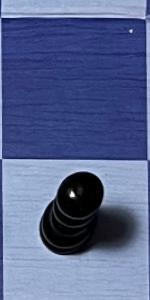
Label: Pawn_Black